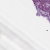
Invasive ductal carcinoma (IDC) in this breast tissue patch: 1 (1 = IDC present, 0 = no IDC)